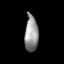
Tissue: lung
Cell type: Myeloid cells
Senescence score: 0.5738
Nuclear area (px): 487
Mean DAPI intensity: 145.349